Field crop: maize
Growth stage: 2
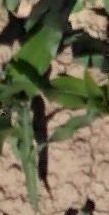
Species: maize